Question: I think i screwed up something in my code,it throws this exception all the time when the cell clicked
"Index was out of range. Must be non-negative and less than the size of the collection.
Parameter name: index"
here is my code
'''
[code]
void dgMessages_CellClick(object sender, DataGridViewCellEventArgs e)
{
//try
//{
// Ignore clicks that are not on button cells.
if (e.RowIndex < 0 || e.ColumnIndex != dgMessages.Columns["clmMessageId"].Index) return;
//// Retrieve the Row Index
string RowId = dgMessages[0, e.RowIndex].Value.ToString();
//// convert string to Integer
int RowIndex;
int.TryParse(RowId, out RowIndex);
//Row Index calculation here
int RowAdj = RowIndex - 1;
//Retrive the Error Queue Message for that particular Row Index
string MesId = dgMessages.Rows[RowAdj].Cells["clmTransMessage"].Value.ToString();
[/code]
'''
this is where it throw's exception "string MesId = dgMessages.Rows[RowAdj].Cells["clmTransMessage"].Value.ToString();".
Am filling my datagridview from sql table.
this my datagridview binding
'''
private void tbnFillgrid_Click(object sender, EventArgs e)
{
//try
//{
//
dgMessages.AutoGenerateColumns = false;
string sql = "select * from tblOriginalmessage om left join dbo.tblTraceMessages tm on om.OriginalMessageId = tm.messageid left join tblTransformedMessage transm on om.OriginalMessageId = transm.fkOriginalMessageID ";
SqlConnection connection = new SqlConnection(CONNECTION_STRING);
//SqlDataAdapter dataadapter = new SqlDataAdapter(sql, connection);
dataadapter = new SqlDataAdapter(sql, connection);
// DataSet ds = new DataSet();
ds = new DataSet();
connection.Open();
dataadapter.Fill(ds, scrollVal, 5, "tbltraceMessages");
connection.Close();
dgMessages.DataSource = ds;
dgMessages.DataMember = "tblTraceMessages";
dgMessages.Columns["clmMessageId"].DataPropertyName = "TraceMessageId";
dgMessages.Columns["clmNo"].DataPropertyName = "ID";
dgMessages.Columns["clmSender"].DataPropertyName = "Sender";
dgMessages.Columns["clmType"].DataPropertyName = "Type";
dgMessages.Columns["clmCreated"].DataPropertyName = "Received";
dgMessages.Columns["clmSaved"].DataPropertyName = "Transformed";
dgMessages.Columns["clmTransMessage"].DataPropertyName = "xmlTransformedMessageContent";
dgMessages.Columns["clmOriginalMessage"].DataPropertyName = "MessageBody";
}
'''

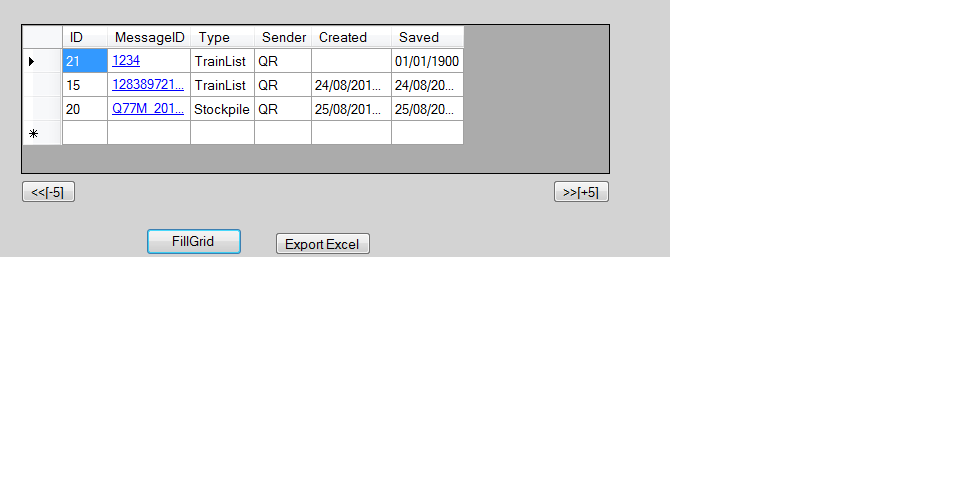
Answer: Try this one:
'''
string MesId = dgMessages.Rows[e.RowIndex].Cells["clmTransMessage"].Value.ToString()
'''